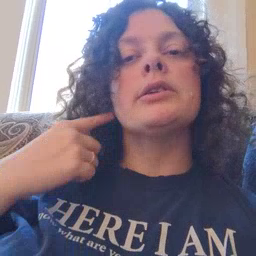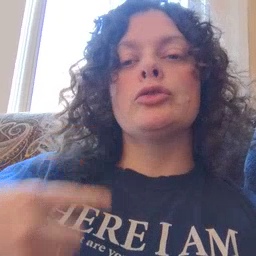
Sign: ear